高一 · 计数
(12 分) 某校为了了解学生对安全知识的重视程度, 进行了一次安全知识答题市安全知识答题决赛, 求抽到的 2 位学生不同组的概率.

比赛. 随机抽取的 100 名学生的笔试成绩 (满分200 分), 分成 $[160,165$ ),

$[165,170), \ldots,[180,185)$ 共五组后, 得到的频率分布表如下所示:

|  组号  |    分组     | 频数 | 频率  |
| :----: | :---------: | :--: | :---: |
| 第1组  | $[160,165)$ |  1   |       |
| 第2组  | $[165,170)$ |      | 0.300 |
| 第3组  | $[170,175)$ |  30  | $(2$  |
| 第4 组 | $[175,180)$ |  20  | 0.200 |
| 第5组  | $[180,185)$ |  10  | 0.100 |
|  合计  |             | 100  | 1.00  |

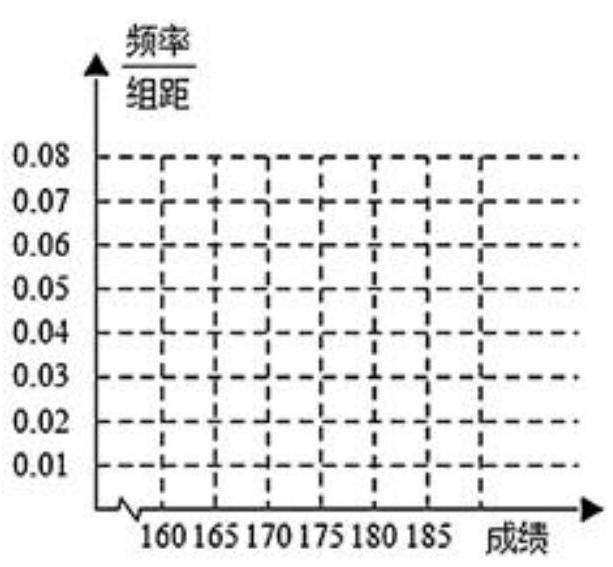
答案: (1) 答案见解析; (2) $\frac{11}{15}$.
解析: (1) 第 2 组的频数为 $100 \times